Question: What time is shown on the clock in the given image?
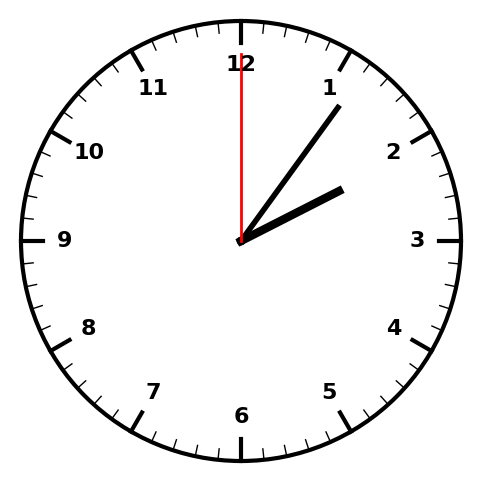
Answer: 02:06:00